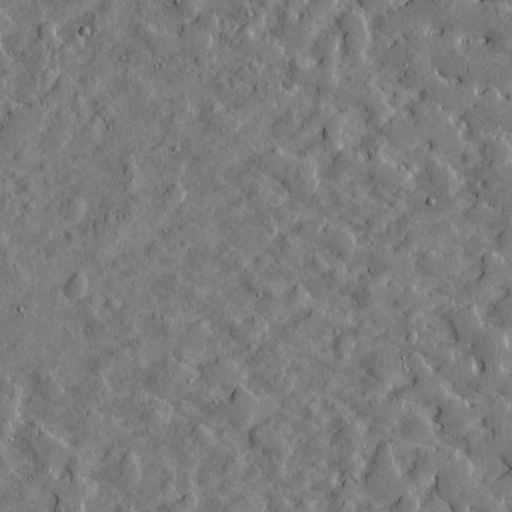
Classes present: Background